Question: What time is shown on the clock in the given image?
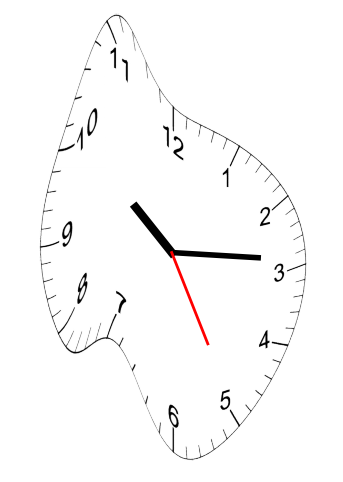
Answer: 10:14:25